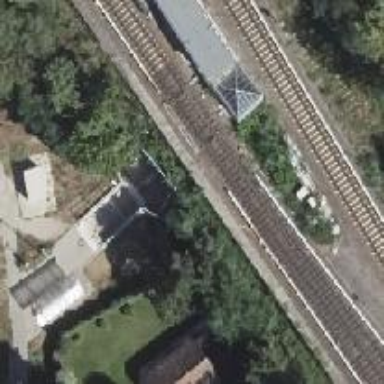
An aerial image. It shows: Light rail electrified railway.